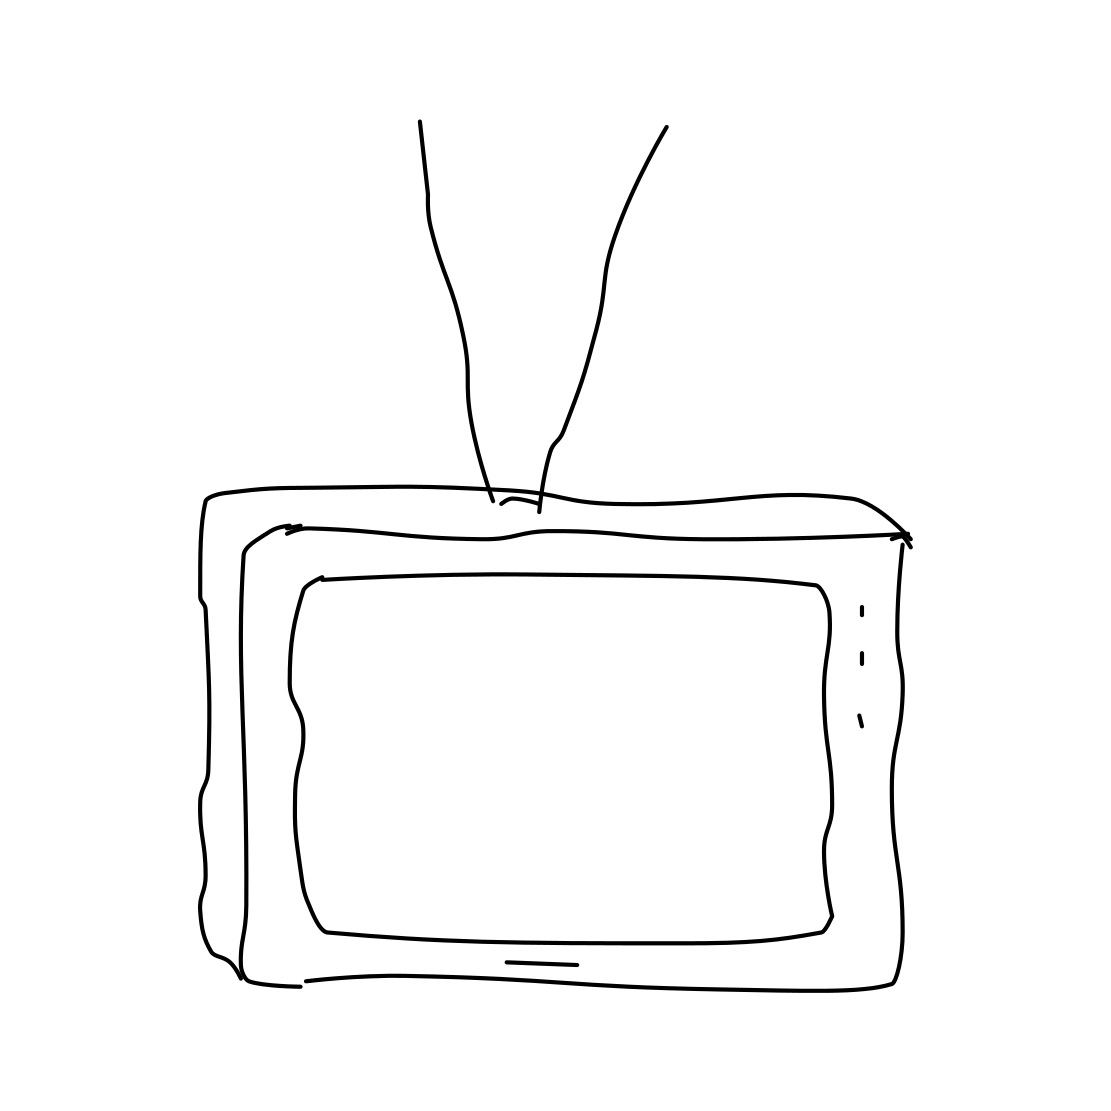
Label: tv